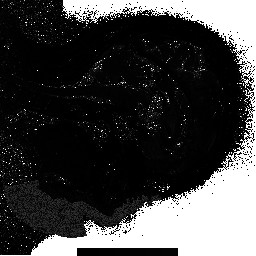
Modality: T2starmap
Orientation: sagittal
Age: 68
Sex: male
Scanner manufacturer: siemens
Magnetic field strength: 3 T
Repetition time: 0.043 s
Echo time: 0.00184 s